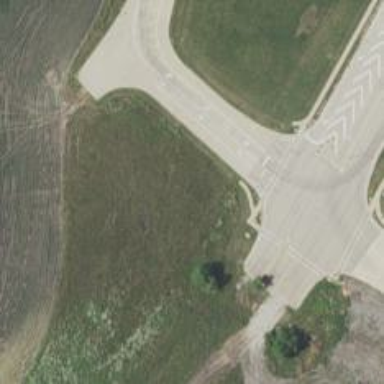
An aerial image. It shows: Road with left marking.